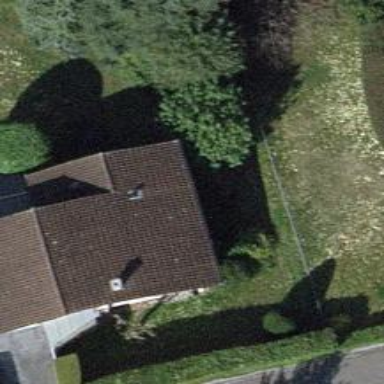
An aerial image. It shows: Garden tree with needle-leaved evergreen foliage.